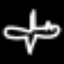
Label: airplane